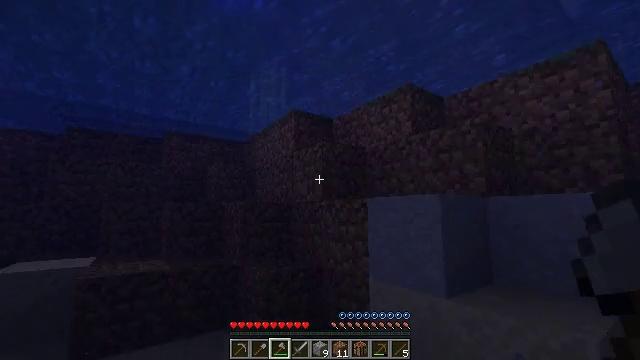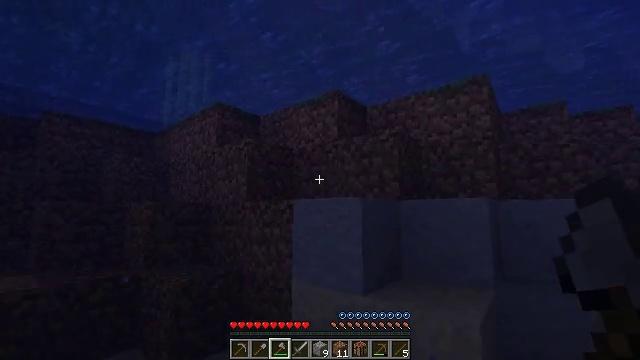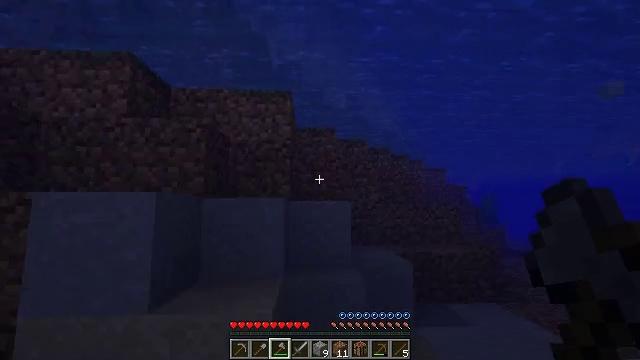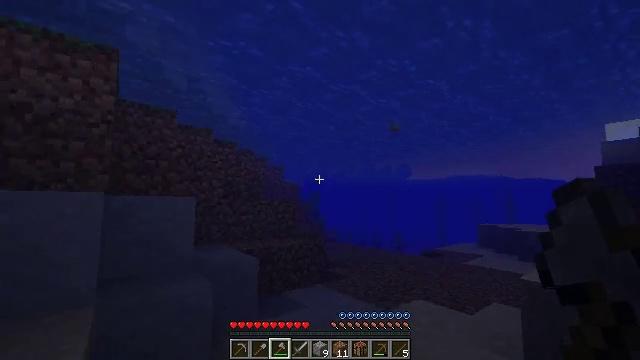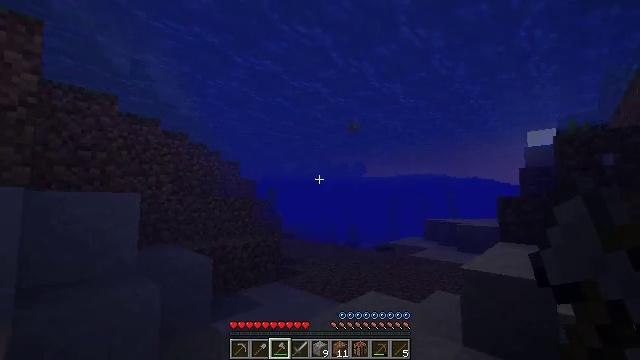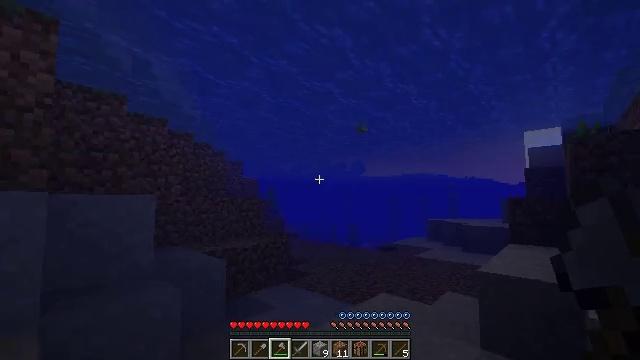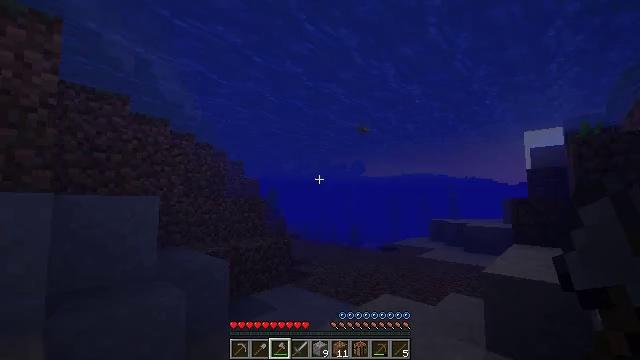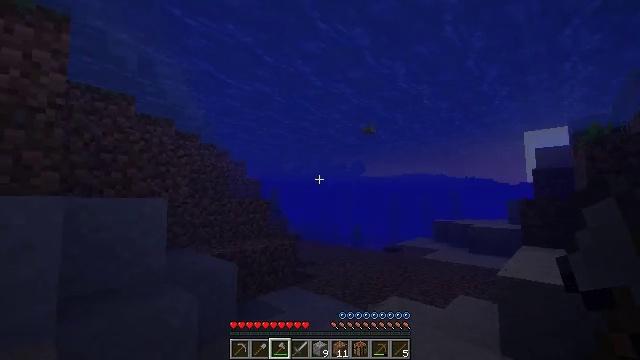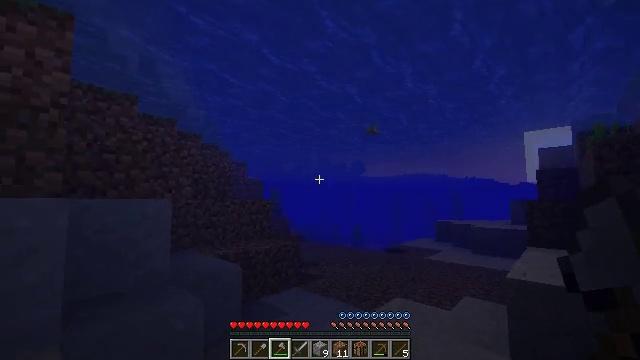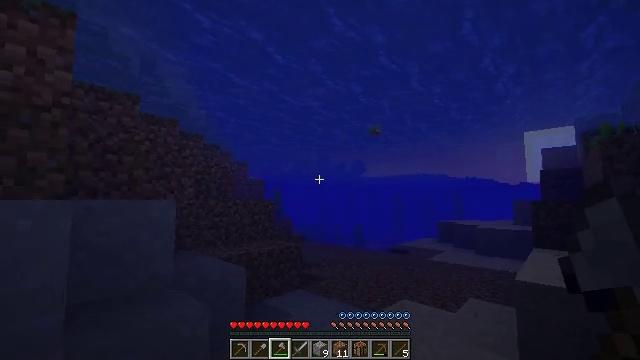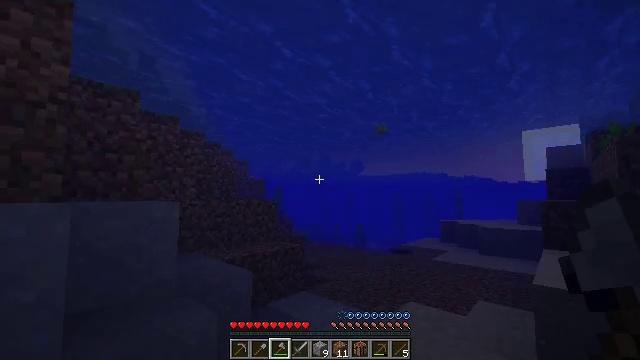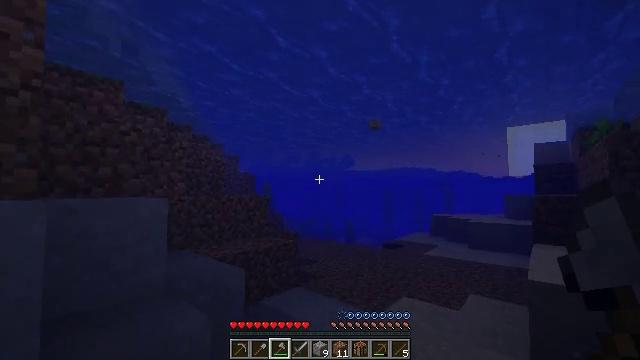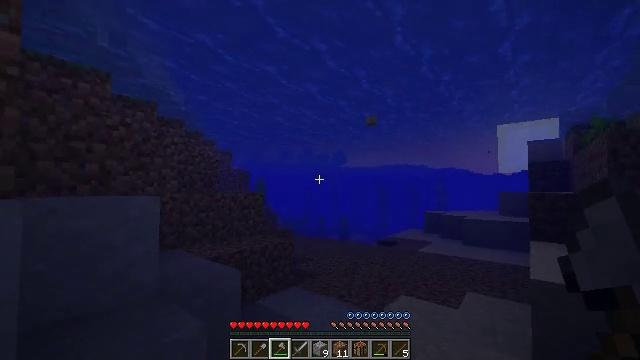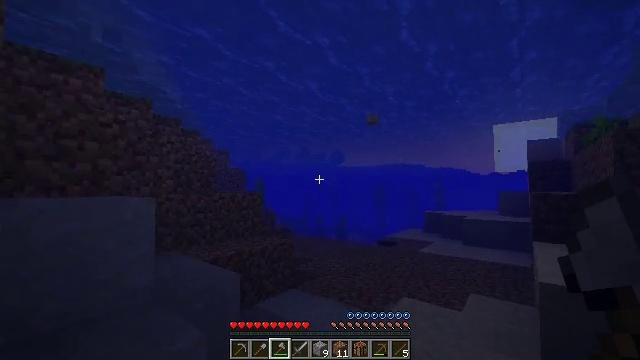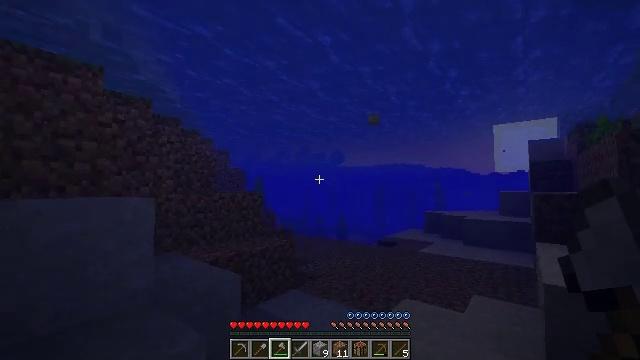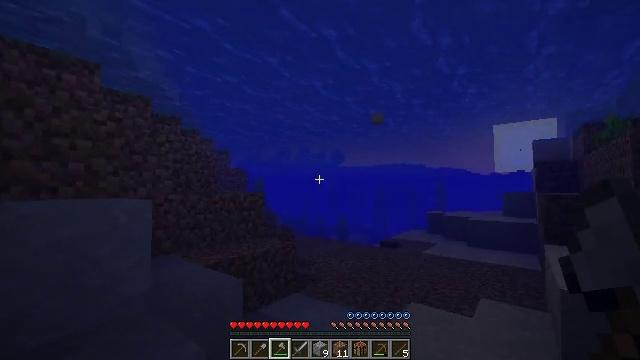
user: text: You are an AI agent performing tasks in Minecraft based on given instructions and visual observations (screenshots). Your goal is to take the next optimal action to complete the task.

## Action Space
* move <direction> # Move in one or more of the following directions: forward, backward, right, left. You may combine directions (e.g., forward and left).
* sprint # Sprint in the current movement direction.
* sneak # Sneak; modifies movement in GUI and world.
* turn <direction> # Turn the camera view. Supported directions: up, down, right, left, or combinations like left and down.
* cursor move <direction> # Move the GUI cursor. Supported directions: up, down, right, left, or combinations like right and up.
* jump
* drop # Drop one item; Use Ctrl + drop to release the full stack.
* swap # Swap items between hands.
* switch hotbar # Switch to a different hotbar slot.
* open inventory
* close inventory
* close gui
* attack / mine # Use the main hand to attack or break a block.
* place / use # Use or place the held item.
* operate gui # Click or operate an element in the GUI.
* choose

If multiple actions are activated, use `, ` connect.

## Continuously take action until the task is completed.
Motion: motion action
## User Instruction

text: Catch and kill the tropical fish.
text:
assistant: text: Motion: move forward and move left, sprint, turn right
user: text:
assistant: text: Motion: move forward and move left, sprint, turn right
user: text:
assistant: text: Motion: move forward and move left, sprint, turn right and down
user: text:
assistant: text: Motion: move forward and move left, sprint, turn right
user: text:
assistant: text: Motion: move forward and move left, sprint
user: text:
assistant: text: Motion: move forward, sprint
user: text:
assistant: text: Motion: move forward, sprint
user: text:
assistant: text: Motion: move forward, sprint
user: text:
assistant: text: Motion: move forward, sprint
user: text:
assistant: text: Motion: move forward, sprint
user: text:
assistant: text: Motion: move forward, sprint, turn right and down
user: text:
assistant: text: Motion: move forward, sprint, turn right
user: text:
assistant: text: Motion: move forward, sprint
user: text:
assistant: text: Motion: move forward, sprint
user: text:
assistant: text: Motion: move forward, sprint
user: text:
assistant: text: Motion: move forward, sprint
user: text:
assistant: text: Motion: move forward, sprint
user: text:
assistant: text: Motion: move forward, sprint
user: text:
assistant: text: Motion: move forward, sprint
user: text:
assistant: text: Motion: move forward, sprint
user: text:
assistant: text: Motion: move forward, sprint
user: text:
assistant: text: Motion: move forward, sprint, jump
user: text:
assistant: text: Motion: move forward, sprint, turn right, jump
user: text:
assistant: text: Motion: move forward, sprint, turn right, jump
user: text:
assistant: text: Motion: move forward, sprint, turn right, jump
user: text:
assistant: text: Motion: move forward, sprint, jump
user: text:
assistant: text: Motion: move forward, sprint
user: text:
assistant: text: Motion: move forward, sprint
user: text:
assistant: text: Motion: move forward, sprint
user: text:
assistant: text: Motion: move forward, sprint